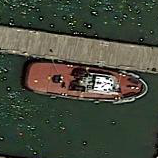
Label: civil